Question: I need some help in trying to recreate the following style:

The because it's just the background the textbox is sitting on.
To create the textbox I use the following xaml:
'''
<TextBox Name="tbSorageName"
Grid.Column="1"
Width="250"
Height="30"
Margin="0"
HorizontalAlignment="Left"
VerticalAlignment="Top"
IsReadOnly="True"
Style="{StaticResource MainTextBoxStyle}"
Text="{Binding SelectedStorage.Name,
Mode=OneWay,
UpdateSourceTrigger=PropertyChanged}" />
'''
To style it, I used the following style:
'''
<Style x:Key="MainTextBoxStyle" TargetType="TextBox">
<Setter Property="FontSize" Value="16" />
<Setter Property="Foreground" Value="Snow" />
<Setter Property="FontFamily" Value="Calibri" />
<Setter Property="TextAlignment" Value="Center" />
<Setter Property="Background" Value="{DynamicResource MainTextBox_BGBrush}" />
<Setter Property="BorderBrush" Value="{DynamicResource MainTextBox_BorderBrush}" />
<Setter Property="BorderThickness" Value="2" />
<Setter Property="TextAlignment" Value="Left" />
</Style>
'''
The Brushes I use are:
'''
<SolidColorBrush x:Key="MainTextBox_BGBrush" Color="#3A3A3A" />
<SolidColorBrush x:Key="MainTextBox_BorderBrush" Color="#656565" />
'''
That creates the basic textbox I use in my application, but I want to take my design much further by floating some meaningful text that describes the contents of textbox on the right hand side of the text box - So it should be anchored to the right hand side.
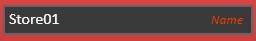
Answer: You can do this easily via 2 approaches.
1.Create a user control that consists of a textbox and a textblock. The Xaml for the UserControl would look similar to the following
'''
<Grid Width="{Binding Path=Width, ElementName=tbSorageName}" Height="{Binding Path=Height, ElementName=tbSorageName}">
<TextBox Name="tbSorageName"
Grid.Column="1"
Width="250"
Height="30"
Margin="0"
HorizontalAlignment="Left"
VerticalAlignment="Top"
IsReadOnly="True"
Style="{StaticResource MainTextBoxStyle}"
Text="hello" />
<TextBlock HorizontalAlignment="Right" Margin="5" Foreground="Red" FontStyle="Italic">Name</TextBlock>
</Grid>
'''
2.Overlay an <URL> on the textbox and draw the description over the Textbox yourself via an OnRender Override.
I would go with the Usercontrol approach since that is cleaner and easier to maintain.